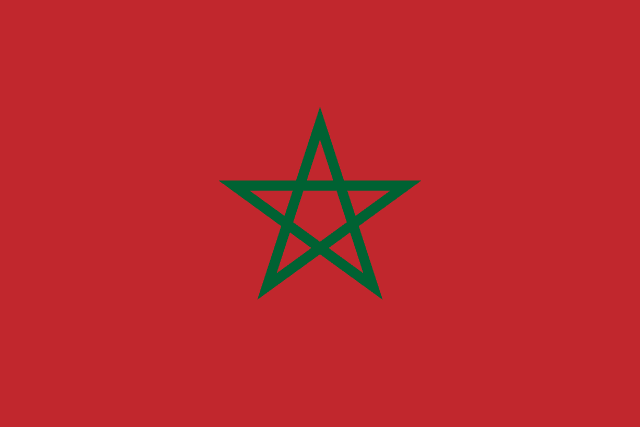
Country: Morocco
Country code: ma